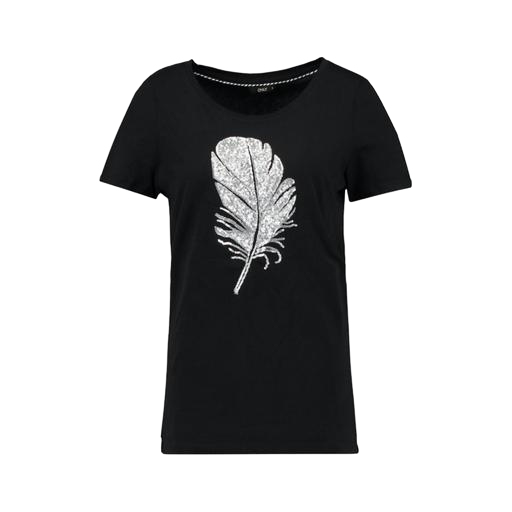
black t-shirt feather print, black plus size printed t-shirt only macy, black geo-print t-shirt only macy, white background